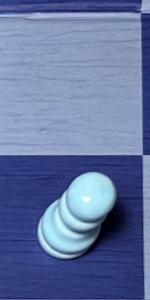
Label: Pawn_White